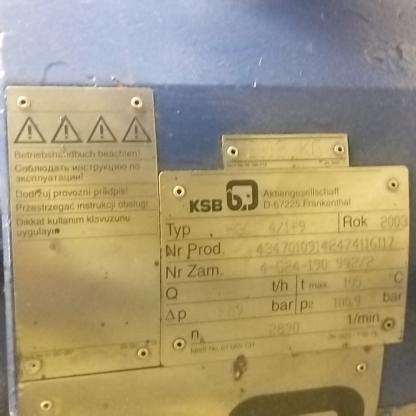
Klasa: tabliczka-znamionowa